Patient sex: M
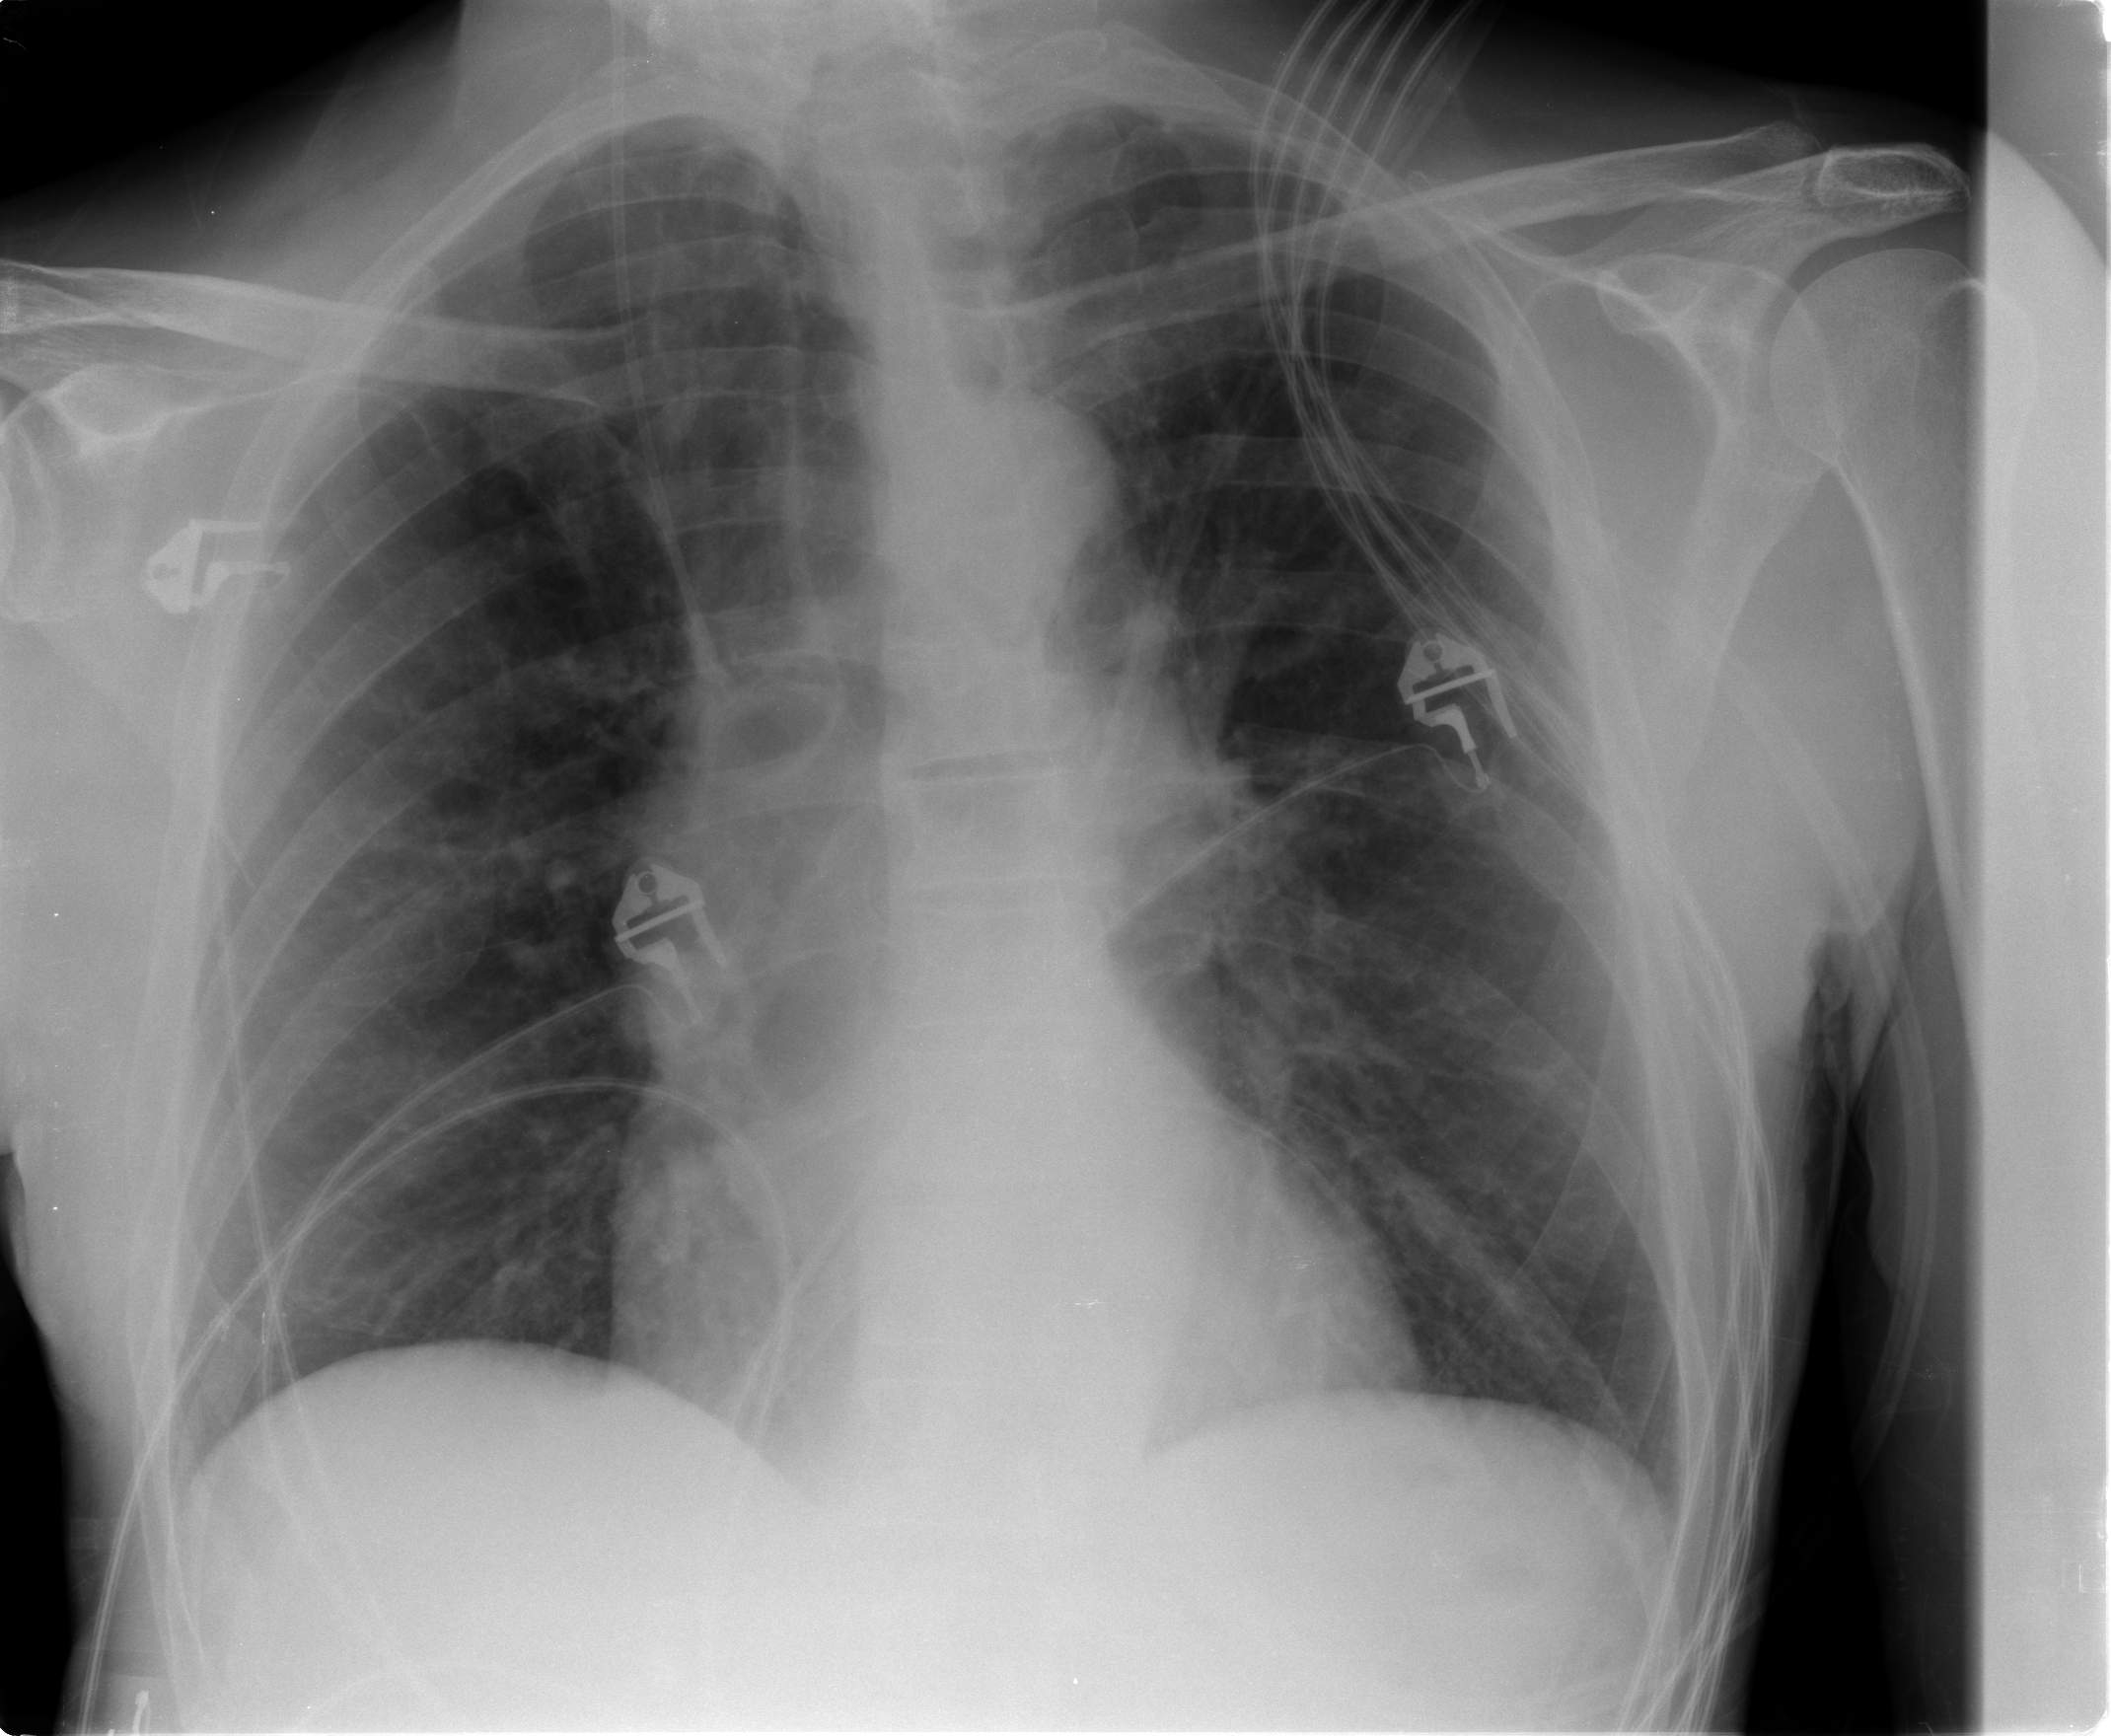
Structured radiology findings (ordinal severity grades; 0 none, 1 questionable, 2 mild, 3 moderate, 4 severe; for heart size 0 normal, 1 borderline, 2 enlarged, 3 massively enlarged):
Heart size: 0
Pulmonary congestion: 1
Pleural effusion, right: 0
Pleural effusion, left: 0
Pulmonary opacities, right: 0
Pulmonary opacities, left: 0
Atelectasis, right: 0
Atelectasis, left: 2